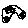
Label: car